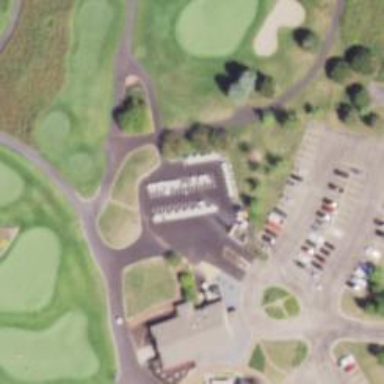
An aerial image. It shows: Path for golf carts.